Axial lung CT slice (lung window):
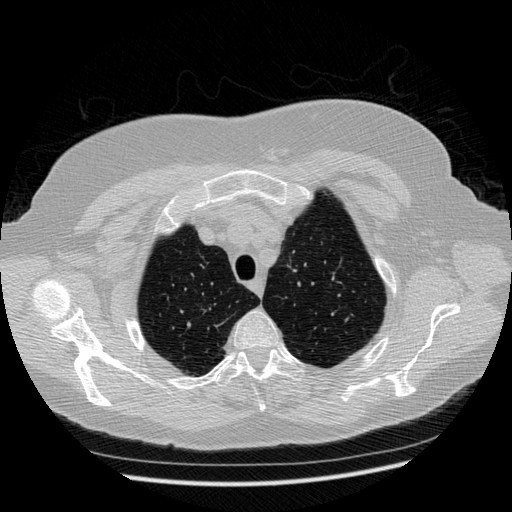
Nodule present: no